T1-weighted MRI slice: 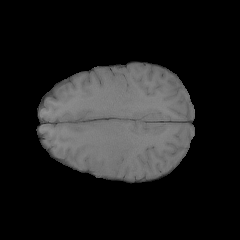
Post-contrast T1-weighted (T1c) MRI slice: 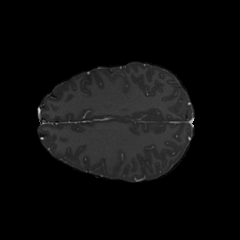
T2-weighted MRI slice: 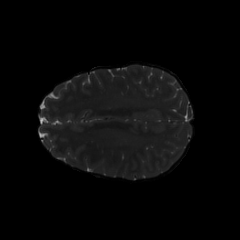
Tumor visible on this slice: no